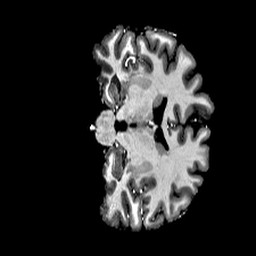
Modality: T1w
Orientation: coronal
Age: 27
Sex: female
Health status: healthy
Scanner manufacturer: siemens
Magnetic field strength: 6.98 T
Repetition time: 6 s
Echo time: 0.00302 s